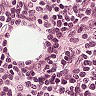
Metastatic tissue present: no